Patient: sex F, age 58
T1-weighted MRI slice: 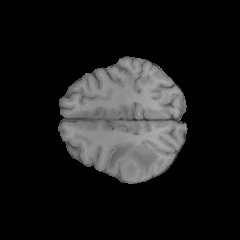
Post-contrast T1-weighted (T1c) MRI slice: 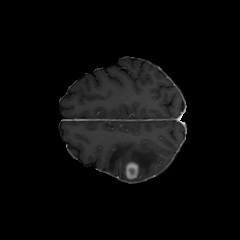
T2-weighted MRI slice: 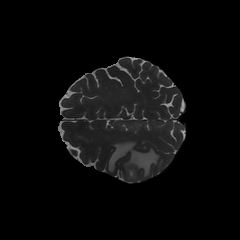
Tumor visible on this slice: yes
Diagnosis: Glioblastoma, IDH-wildtype
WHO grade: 4